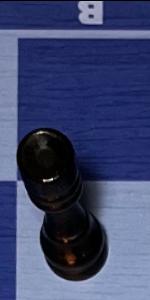
Label: Rook_Black